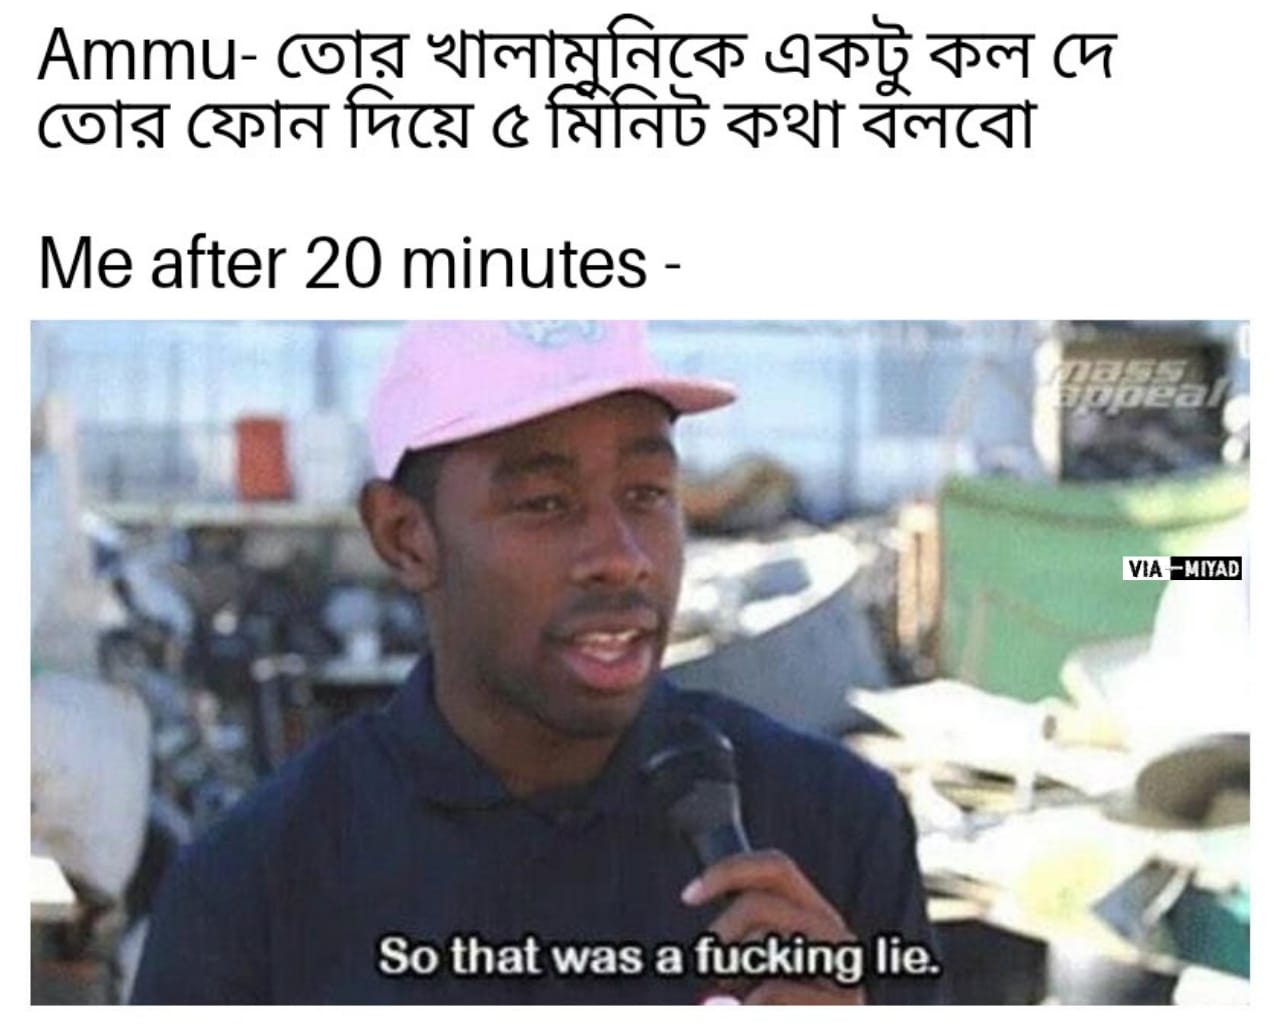
Caption: Ammu -  তোর খালামুনিকে একটু কল দে তোর ফোন দিয়ে ৫ মিনিট কথা বলবো      Me after 20 minutes -     So that was a fucking lie .
Label: non-hate